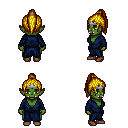
a pixel art fantasy rpg character, female body template, orc, green skin, blue robe, teal pants, blonde long topknot hairstyle, silver tiara, brown shoes, four views (front, back, left, right), 2x2 character sprite sheet, small pixel art, hard edges, no anti-aliasing